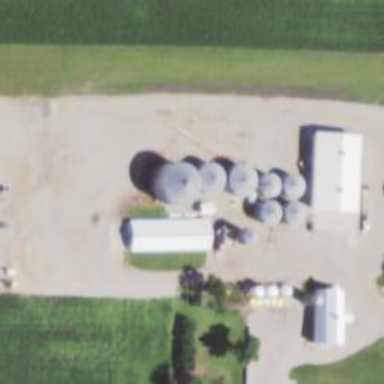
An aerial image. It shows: Silo.